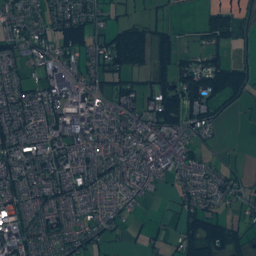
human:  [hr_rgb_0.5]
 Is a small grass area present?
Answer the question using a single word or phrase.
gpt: yes

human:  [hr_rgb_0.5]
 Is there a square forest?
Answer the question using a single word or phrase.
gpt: yes

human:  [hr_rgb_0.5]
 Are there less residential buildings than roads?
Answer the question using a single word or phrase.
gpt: no

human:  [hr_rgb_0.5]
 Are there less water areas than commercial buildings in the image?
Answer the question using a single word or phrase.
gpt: yes

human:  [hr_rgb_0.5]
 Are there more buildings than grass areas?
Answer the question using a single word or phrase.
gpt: yes

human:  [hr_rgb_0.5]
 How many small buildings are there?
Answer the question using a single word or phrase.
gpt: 5899

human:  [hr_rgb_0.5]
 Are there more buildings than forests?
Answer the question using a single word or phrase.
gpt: yes

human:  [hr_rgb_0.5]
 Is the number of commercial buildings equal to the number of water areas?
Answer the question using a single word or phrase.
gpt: no

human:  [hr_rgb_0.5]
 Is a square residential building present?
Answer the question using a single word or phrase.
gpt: yes

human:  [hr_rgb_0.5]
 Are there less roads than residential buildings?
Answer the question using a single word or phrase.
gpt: yes

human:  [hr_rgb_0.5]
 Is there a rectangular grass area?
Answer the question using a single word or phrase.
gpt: yes

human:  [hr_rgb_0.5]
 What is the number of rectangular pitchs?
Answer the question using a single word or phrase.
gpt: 13

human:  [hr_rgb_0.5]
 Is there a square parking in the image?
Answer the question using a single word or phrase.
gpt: no

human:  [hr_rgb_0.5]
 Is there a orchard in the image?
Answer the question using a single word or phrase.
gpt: yes

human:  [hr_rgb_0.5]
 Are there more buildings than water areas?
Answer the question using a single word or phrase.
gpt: yes

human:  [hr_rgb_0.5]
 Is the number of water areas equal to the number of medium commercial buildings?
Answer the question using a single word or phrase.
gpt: no

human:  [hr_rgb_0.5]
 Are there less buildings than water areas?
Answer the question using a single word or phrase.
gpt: no

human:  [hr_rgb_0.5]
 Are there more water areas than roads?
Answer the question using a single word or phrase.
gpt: no

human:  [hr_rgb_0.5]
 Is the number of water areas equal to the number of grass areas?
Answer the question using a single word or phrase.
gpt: no

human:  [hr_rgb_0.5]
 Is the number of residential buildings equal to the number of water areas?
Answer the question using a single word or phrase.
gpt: no

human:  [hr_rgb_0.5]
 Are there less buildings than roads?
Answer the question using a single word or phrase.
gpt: no

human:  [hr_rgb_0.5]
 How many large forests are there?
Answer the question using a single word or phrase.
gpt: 59

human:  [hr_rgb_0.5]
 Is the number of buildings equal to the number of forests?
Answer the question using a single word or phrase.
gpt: no

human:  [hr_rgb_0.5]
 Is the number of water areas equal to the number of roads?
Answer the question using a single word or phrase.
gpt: no

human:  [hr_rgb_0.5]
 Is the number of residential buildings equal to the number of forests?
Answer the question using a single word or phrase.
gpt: no

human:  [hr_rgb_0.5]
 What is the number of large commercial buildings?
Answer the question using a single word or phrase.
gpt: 5

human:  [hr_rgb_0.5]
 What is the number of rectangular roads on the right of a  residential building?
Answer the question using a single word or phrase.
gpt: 0

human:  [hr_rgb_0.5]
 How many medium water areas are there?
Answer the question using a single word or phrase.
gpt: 25

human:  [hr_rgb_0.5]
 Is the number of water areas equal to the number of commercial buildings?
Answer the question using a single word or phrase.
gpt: no

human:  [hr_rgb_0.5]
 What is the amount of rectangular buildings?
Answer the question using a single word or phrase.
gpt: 2466

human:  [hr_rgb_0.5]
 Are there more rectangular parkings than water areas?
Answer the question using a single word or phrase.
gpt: no

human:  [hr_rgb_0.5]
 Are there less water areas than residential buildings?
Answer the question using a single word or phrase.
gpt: yes

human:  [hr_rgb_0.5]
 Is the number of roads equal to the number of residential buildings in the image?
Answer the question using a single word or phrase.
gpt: no

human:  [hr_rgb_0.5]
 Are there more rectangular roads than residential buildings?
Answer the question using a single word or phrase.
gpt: no

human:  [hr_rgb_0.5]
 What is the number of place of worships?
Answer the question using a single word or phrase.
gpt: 1

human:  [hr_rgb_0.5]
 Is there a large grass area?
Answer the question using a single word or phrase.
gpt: yes